Question: I need to be able to hide on default specific rows within a table.
Basically this is a "My Basket" page within a e-commerce site and the idea here is to be able to show all instances of more than one of the same product.
Example: Say you choose in quantity to have 3 goats - underneath the product displayed there is a link which says "Show all instances". What this means is to show each instance of the total 3 goats you want if you were to click on the anchor.
Here is an image of what I'm doing / trying to achieve:

So, the issue I'm having is how to structurally put the "show all instances" rows together in the HTML. Create another table underneath the parent row? I thought this and came into the issue of how to position the "instances" with the correct product.
Here is my HTML code so far - this code just shows what I have done to achieve each product row:
'''
<div class="item-section">
<span class="section-heading">Smiles Gifts</span>
<table cellpadding="0" cellspacing="0" border="0" width="100%" style="border-bottom: 1px dotted #666666;padding: 0 0 5px 0;" >
<tr>
<th class="col-1">&nbsp;</th>
<th class="col-2">Qty</th>
<th class="col-3">Frequency</th>
<th class="col-4">Card Type</th>
<th class="col-5">Edit/Remove</th>
<th class="col-6">Subtotal</th>
</tr>
</table>
<table cellpadding="0" cellspacing="0" border="0" width="100%">
<tr>
<td class="item col-1 clearfix">
<table cellpadding="0" cellspacing="0" border="0">
<tr>
<td>
<img src="images/cart_dummy_image.jpg" alt="" />
</td>
<td>
<span class="product">World Food Programme</span>
<!-- LINK TO SHOW OTHER INSTANCES -->
<a class="show-instances" href="#">Show all instances</a>
</td>
</tr>
</table>
</td>
<td class="col-2"">1</td>
<td class="col-3">One Off</td>
<td class="col-4">&nbsp;</td>
<td class="col-5">
<a href="#" class="blue-anchor">Edit</a>
<a href="#">Remove</a>
</td>
<td class="col-6">$45.00</td>
</tr>
</div>
'''
Hopefully the information provided is detailed enough but if not let me know any questions and I will do my best to assist!
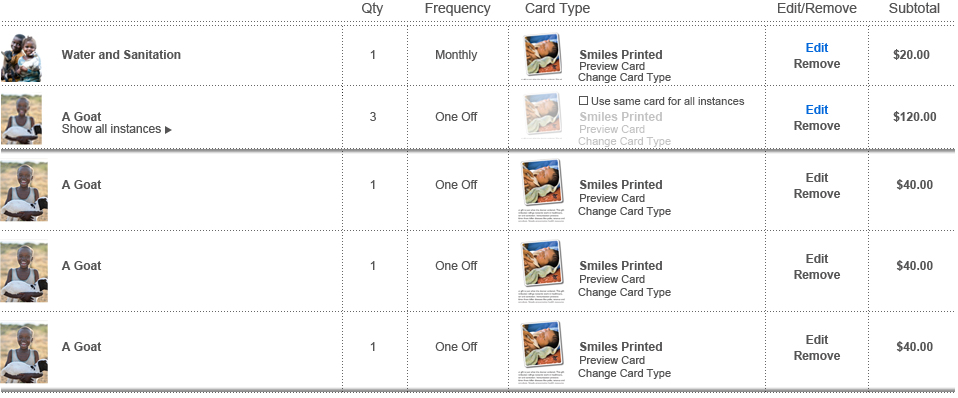
Answer: For the 'HTML' simply add more rows for each entry, then you need to do some tweaks in java-script to hide and show those rows. I would prefer <URL> because it handles 'DOM' elegantly.
Here simple way to accomplish your task, ()
'''
var link = $('<a class="show-instances" href="#">Show all instances</a>');
$('tr.main').hide().first().find('.product').parent().remove('a').append(link);
$('tr.main').first().show();
$('table').on('click', 'a.show-instances', function() {
var selectedClass = $(this).closest('tr.main').attr('class').split(' ');
$('.' + selectedClass[1]).not(':has("a.show-instances")').toggle();
return false;
});
'''
Look at the working <URL>